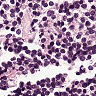
Metastatic tissue present: no